Question: Here's what I'm trying to pull off...

And the corresponding HTML:
'''
<article>
<h3>Fading Forest</h3>
<p>Donec id elit non mi porta gravida at eget metus. Nullam quis risus eget urna mollis ornare vel eu leo. Nulla vitae elit libero, a pharetra augue. Fusce dapibus, tellus ac cursus commodo, tortor mauris condimentum nibh, ut fermentum massa justo sit amet risus. Vestibulum id ligula porta felis euismod semper.</p>
<p class="permalink"><a href="http://example.com/12345" title="">example.com/12345</a></p>
</article>
'''
So what I need to do is wrap each 'h3' and 'p' in a box, but right now, since the 'h3' and 'p' tags are block level elements, the corresponding blocks just extend the full width.
I want the width to adjust according to the content (and just apply 'max-width' so they don't extend too wide).
This is what I've got so far, though it doesn't work...obviously. <URL>
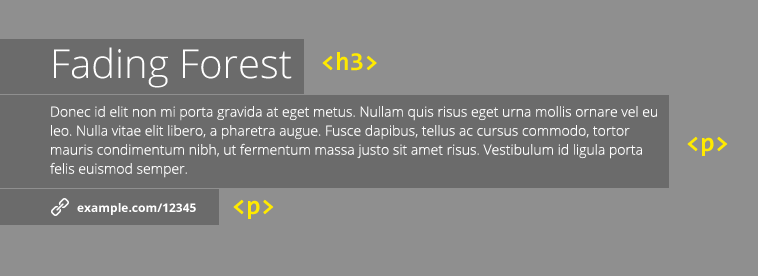
Answer: Forget the 'inline-block'; it doesn't seem to be necessary.
Float and clear to the left:
'''
h3, p {
float: left;
clear: left;
}
'''
<URL>